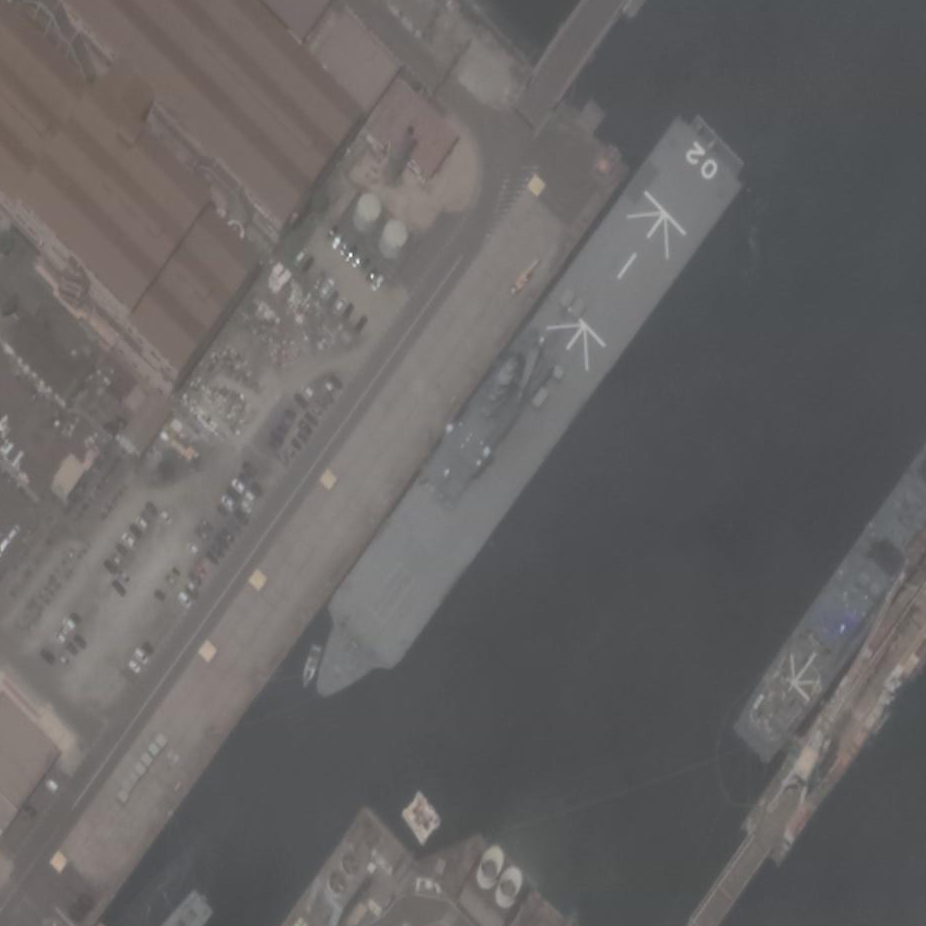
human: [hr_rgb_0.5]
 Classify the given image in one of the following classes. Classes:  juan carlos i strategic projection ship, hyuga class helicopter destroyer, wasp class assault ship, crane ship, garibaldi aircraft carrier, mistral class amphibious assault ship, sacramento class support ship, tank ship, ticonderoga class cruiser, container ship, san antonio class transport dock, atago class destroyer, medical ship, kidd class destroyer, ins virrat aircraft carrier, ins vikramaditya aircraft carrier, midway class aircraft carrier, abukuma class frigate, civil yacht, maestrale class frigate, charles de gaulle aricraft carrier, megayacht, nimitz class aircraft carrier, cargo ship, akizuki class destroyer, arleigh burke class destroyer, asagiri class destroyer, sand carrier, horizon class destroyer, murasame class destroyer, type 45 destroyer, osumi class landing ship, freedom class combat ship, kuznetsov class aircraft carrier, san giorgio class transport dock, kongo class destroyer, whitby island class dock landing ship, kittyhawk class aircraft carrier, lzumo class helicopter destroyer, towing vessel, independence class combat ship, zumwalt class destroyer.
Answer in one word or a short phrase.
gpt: Osumi class landing ship